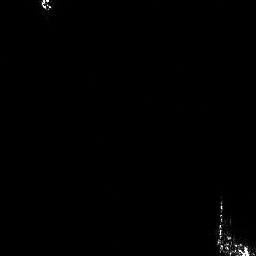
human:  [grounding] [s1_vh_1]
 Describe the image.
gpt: In the satellite image, there is  <ref>1 large ship </ref> <box>[[82, 75, 99, 99, 0]]</box> located at bottom right.